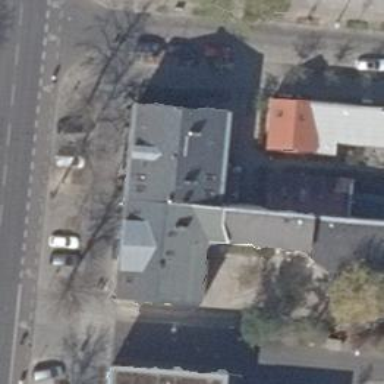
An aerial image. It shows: Restaurant.